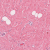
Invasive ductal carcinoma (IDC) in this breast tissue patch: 0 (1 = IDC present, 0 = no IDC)